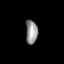
Tissue: lung
Cell type: Epithelial cells
Senescence score: 0.5443
Nuclear area (px): 278
Mean DAPI intensity: 147.396